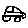
Label: car